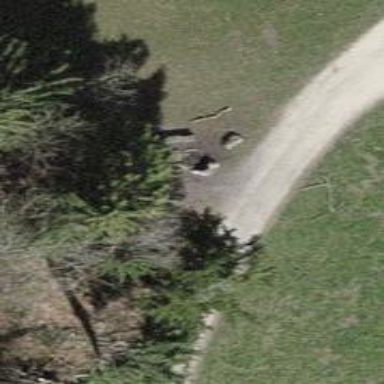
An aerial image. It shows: Bench.